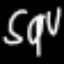
Label: squiggle